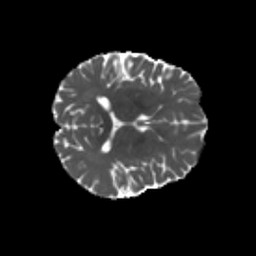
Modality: MD
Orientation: axial
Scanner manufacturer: siemens
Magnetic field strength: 3 T
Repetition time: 4.16 s
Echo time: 0.0806 s